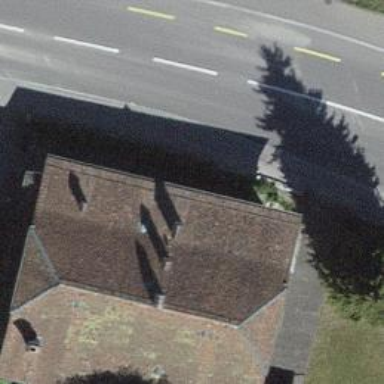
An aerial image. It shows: House with half-hipped roof shape.